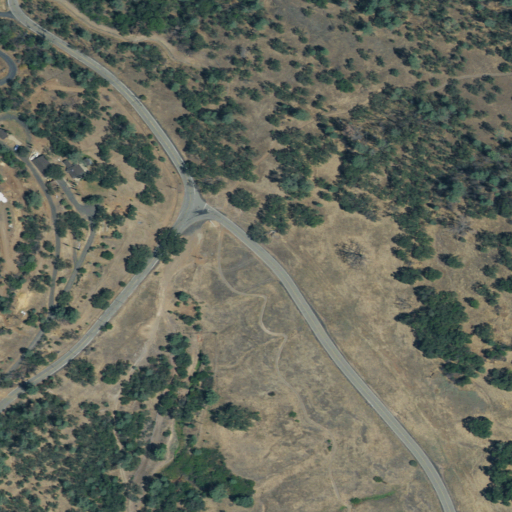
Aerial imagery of gap in California named Lime Saddle containing shrub, grassland, evergreen forest, open development, low intensity development, and deciduous forest